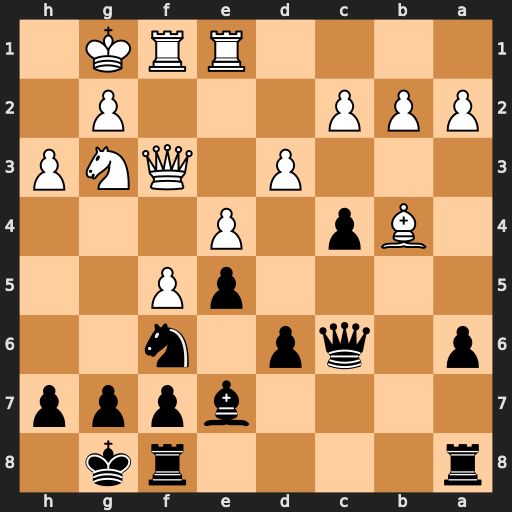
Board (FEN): r4rk1/4bppp/p1qp1n2/4pP2/1Bp1P3/3P1QNP/PPP3P1/4RRK1
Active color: b
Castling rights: -
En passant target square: -
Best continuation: Qb6+ Kh1 Qxb4